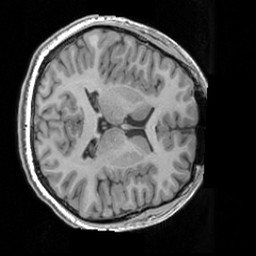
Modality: T1w
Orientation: axial
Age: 18
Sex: male
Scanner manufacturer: siemens
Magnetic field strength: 3 T
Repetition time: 1.63 s
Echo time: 0.00311 s